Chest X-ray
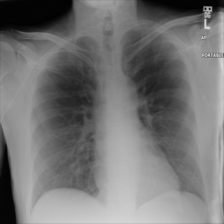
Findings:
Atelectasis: negative
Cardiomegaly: negative
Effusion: negative
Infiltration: negative
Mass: negative
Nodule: negative
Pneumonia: negative
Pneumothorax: negative
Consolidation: negative
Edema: negative
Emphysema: negative
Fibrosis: negative
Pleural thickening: negative
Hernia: negative